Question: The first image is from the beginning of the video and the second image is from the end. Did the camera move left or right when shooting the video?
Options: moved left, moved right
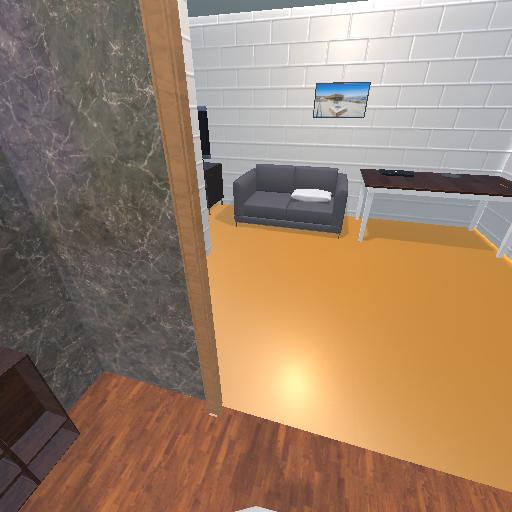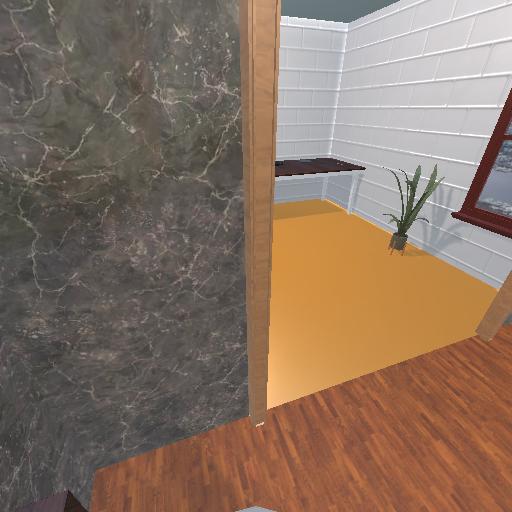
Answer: moved left